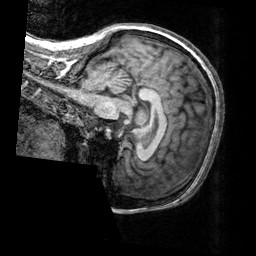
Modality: T1w
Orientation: sagittal
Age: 44
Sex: female
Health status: healthy
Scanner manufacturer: siemens
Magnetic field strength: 3 T
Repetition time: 2.3 s
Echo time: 0.00303 s